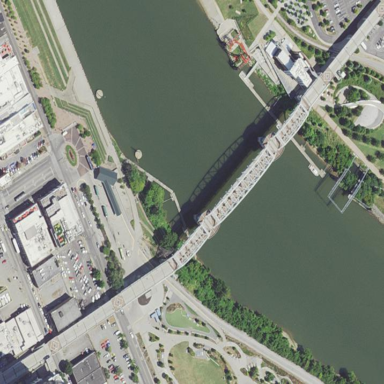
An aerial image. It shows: Truss bridge constructed as man-made structure.